Interaction volume radius: 10 \u00c5
Interaction volume height: 40 \u00c5
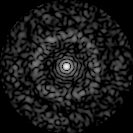
Disorder parameter: 0.833